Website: ulta-beauty
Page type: billing-address
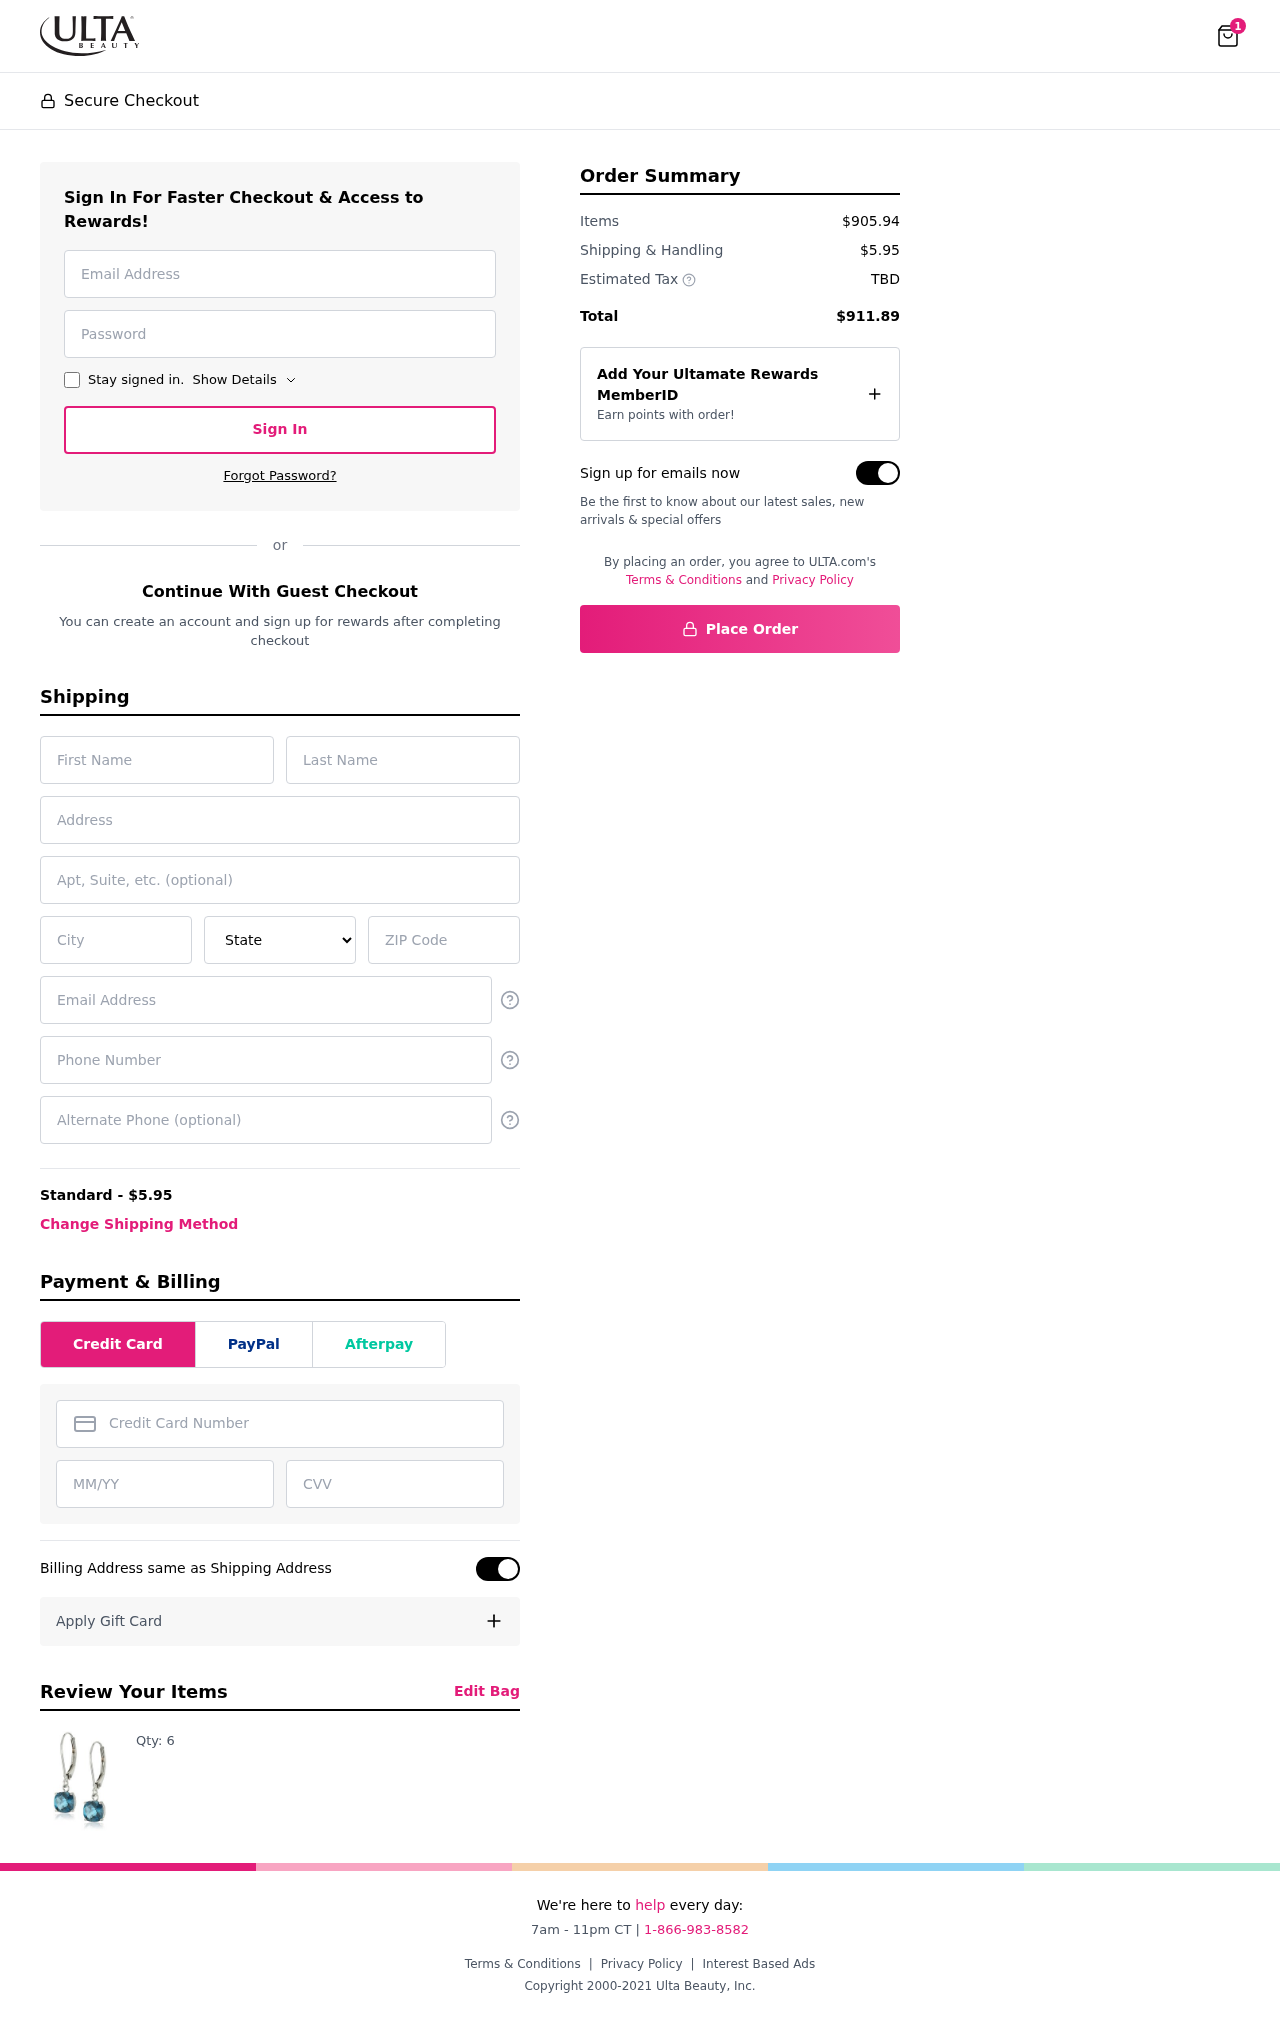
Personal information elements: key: PII_STATE
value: Virginia
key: PII_EMAIL
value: diana_johnson@yahoo.com
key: PII_FIRSTNAME
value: Diana
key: PII_LASTNAME
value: Johnson
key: PII_STREET
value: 3674 Reed Turnpike Apt. 461
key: PII_STREET2
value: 69776 Jennifer Orchard
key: PII_CITY
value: East Kirstenborough
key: PII_POSTCODE
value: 71293
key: PII_PHONE
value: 2067228259
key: PII_ALT_PHONE
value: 5532150829
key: PII_CARD_NUMBER
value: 3711 4464 4867 282
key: PII_CARD_EXPIRY
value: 01/30
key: PII_CARD_CVV
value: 5202
Product elements: key: PRODUCT1_QUANTITY
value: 6
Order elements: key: ORDER_NUM_ITEMS
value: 1
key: ORDER_SHIPPING_COST
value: $5.95
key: ORDER_SUBTOTAL
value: $905.94
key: ORDER_TOTAL
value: $911.89